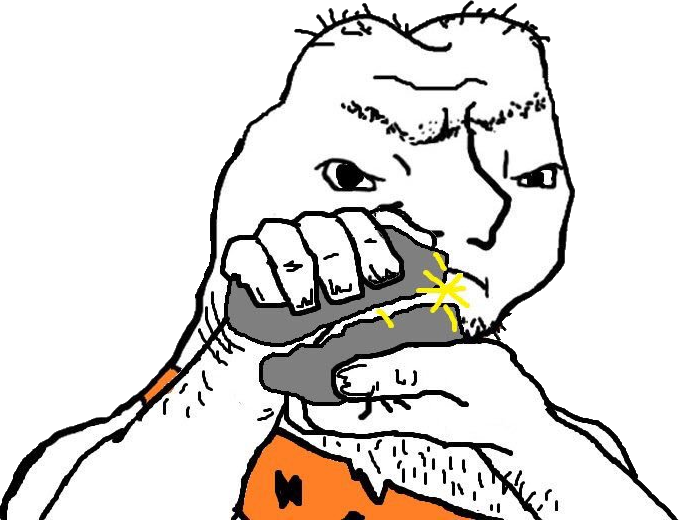
Label: 5_Grug